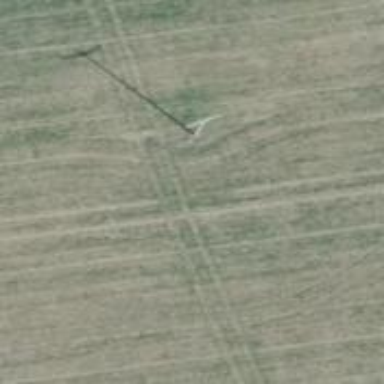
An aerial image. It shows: Power pole.